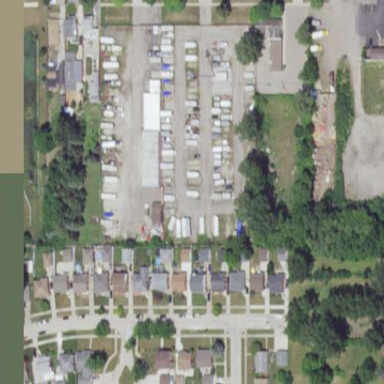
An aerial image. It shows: Boat storage facility.